Interaction volume radius: 5 \u00c5
Interaction volume height: 20 \u00c5
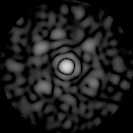
Disorder parameter: 0.7754